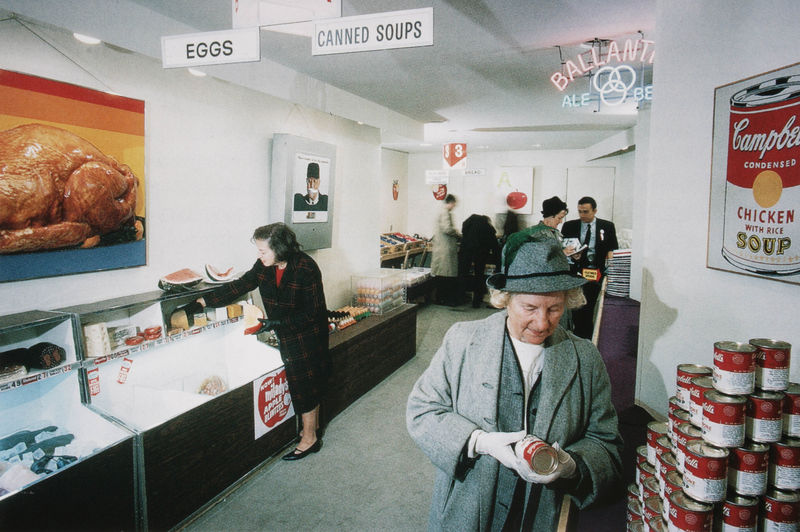
Titel: Supermarket Exhibition at the Bianchini Gallery
Künstler: Henri Dauman
Schlagwörter: dunkel, mann, schatten, weiß, frauen, menschen, bunt, frau, hell, holz, hut, männer, anzug, jacke, wand, gesicht, mensch, bild, mantel, realismus, decke, gemüse, bilder, geschäft, laden, werbung, foto, fotografie, photographie, wände, melone, schild, theke, dose, schilder, jacken, plakat, einkaufen, auswahl, einkauf, kauf, photo, kunden, huhn, hühnchen, plakate, eier, neon, wassermelone, dosen, dosensuppe, soup, hähnchen, campell, supermarkt, canned soups, chicken, chicken soup, eggs, gefriertruhe, huehnersuppe, neonröhre